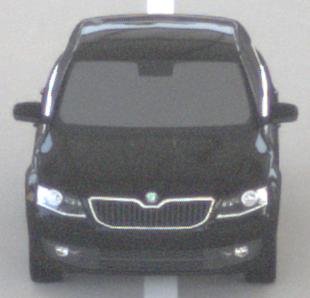
Make: Skoda
Model: Octavia 1.2 TSI
Detailed model: Octavia (III) Limousine
Model produced from: 2013/02
Model produced until: 2015/04
Doors: 5
Color: black
Road condition: dry road
Daytime: morning or afternoon
Contrast: low contrast